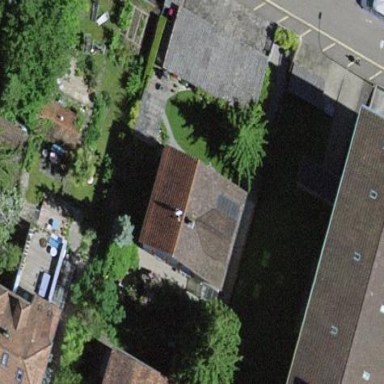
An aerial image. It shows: Detached building.